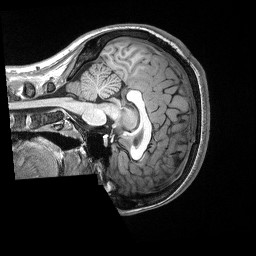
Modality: T1w
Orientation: sagittal
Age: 21
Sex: female